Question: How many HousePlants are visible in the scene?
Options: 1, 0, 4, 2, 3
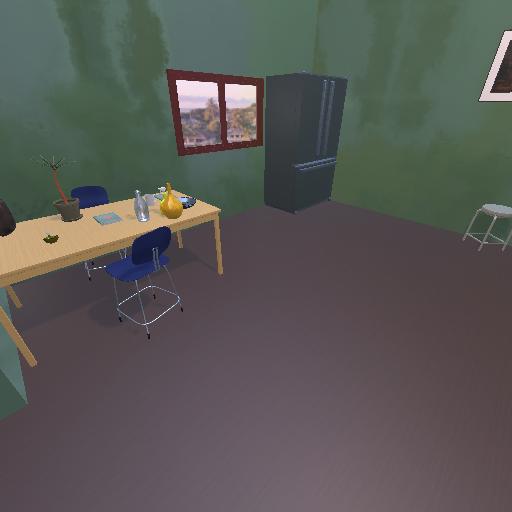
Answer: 1